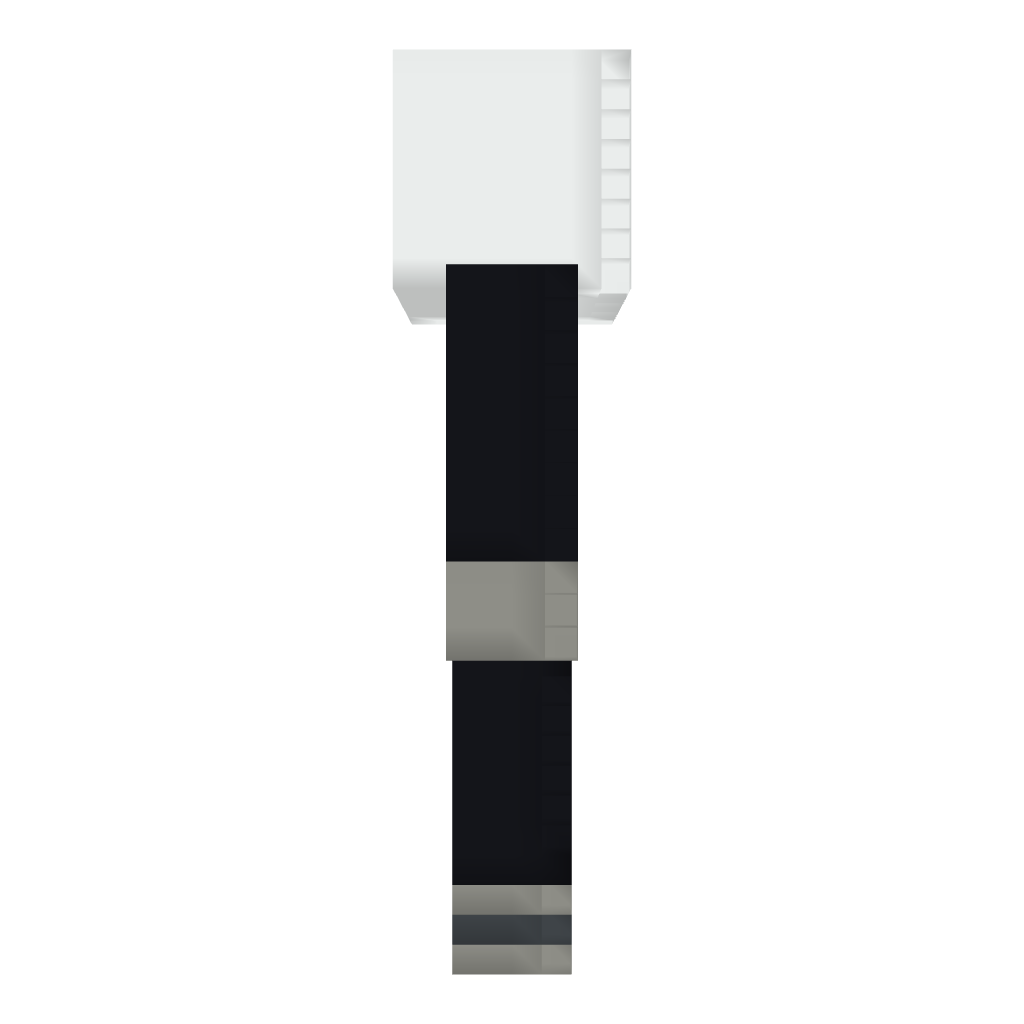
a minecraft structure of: Slenderman